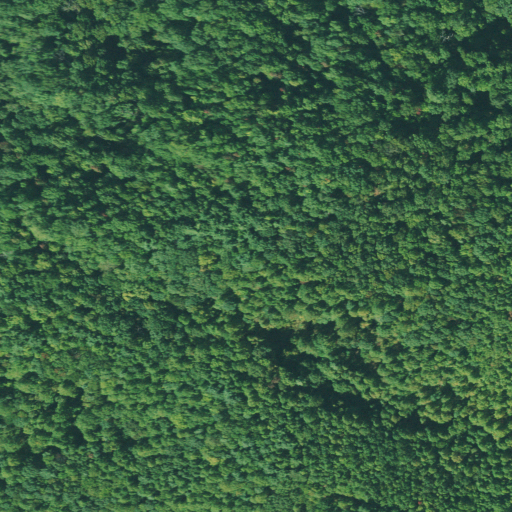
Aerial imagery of mountain in South Carolina named Cane Mountain containing deciduous forest, mixed forest, evergreen forest, and open development